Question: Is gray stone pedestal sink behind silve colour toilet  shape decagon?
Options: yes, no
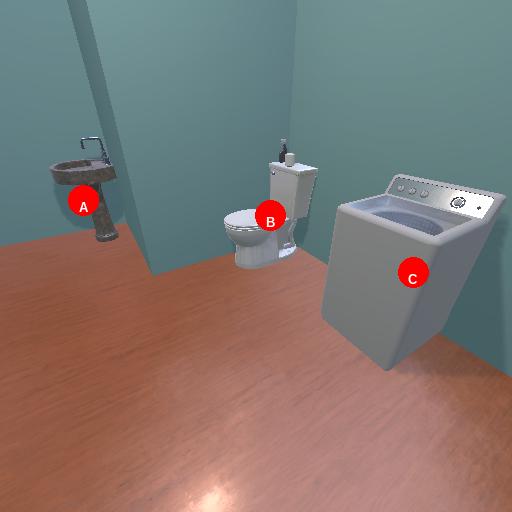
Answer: yes